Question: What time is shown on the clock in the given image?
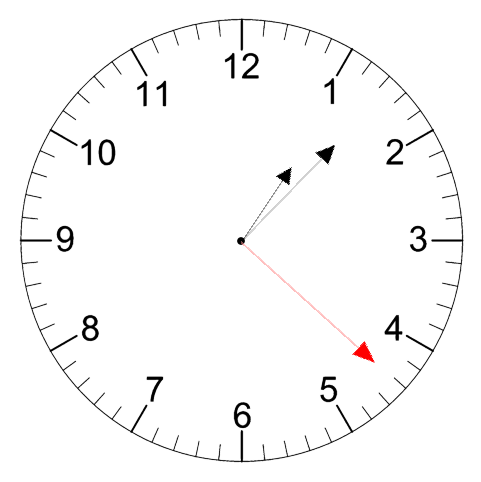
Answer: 01:07:22